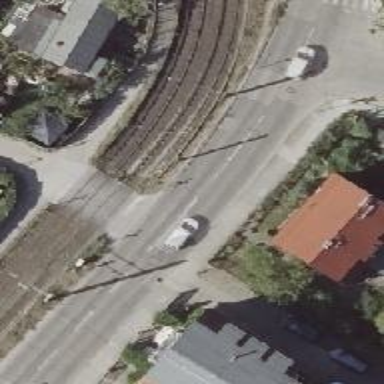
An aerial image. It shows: Tertiary road with concrete surface and lane markings.